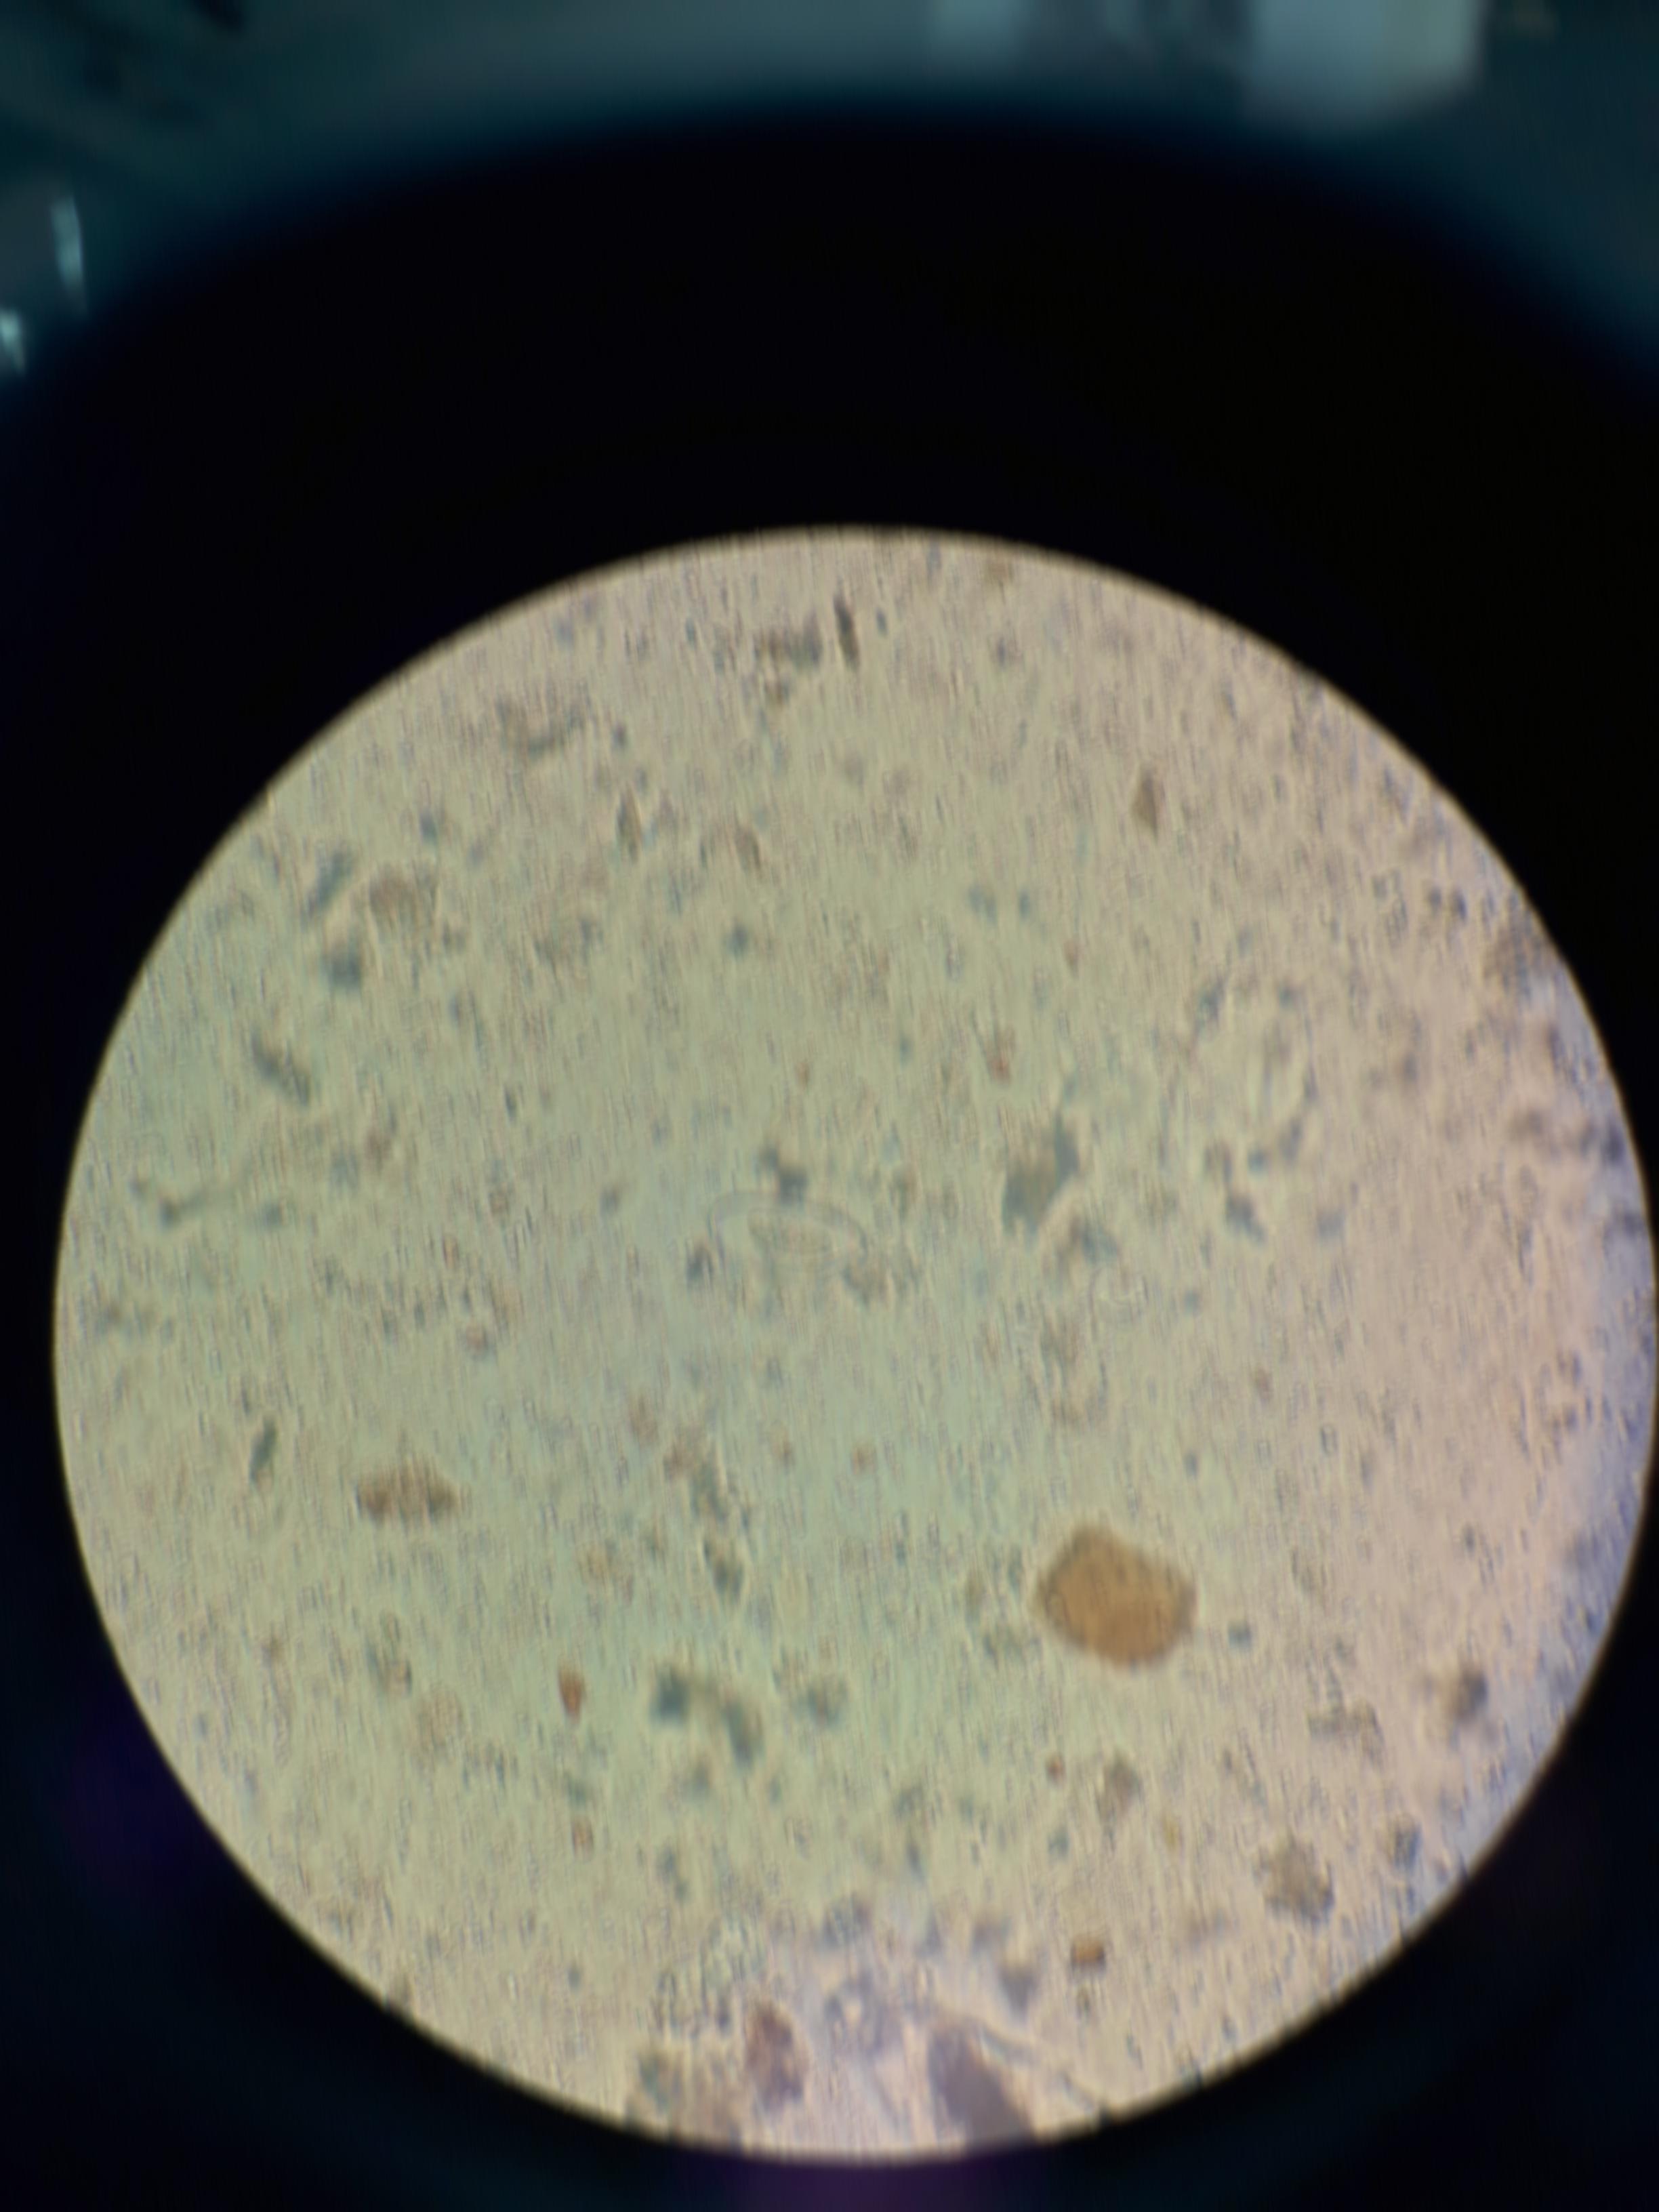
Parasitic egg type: Enterobius vermicularis